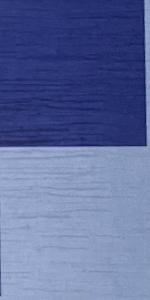
Label: Empty